Interaction volume radius: 5 \u00c5
Interaction volume height: 45 \u00c5
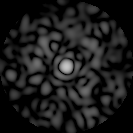
Disorder parameter: 0.8233